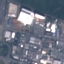
Land use / land cover: Industrial